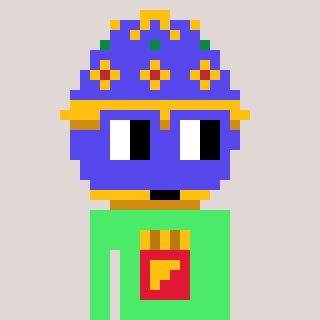
a pixel art character with square blue glasses, a faberge-shaped head and a teal-colored body on a warm background